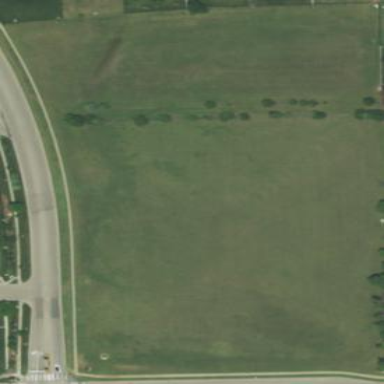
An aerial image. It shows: Open area covered with grass.